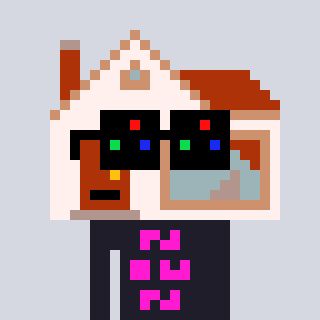
a pixel art character with square black sunglasses, a house-shaped head and a grayscale-colored body on a cool background